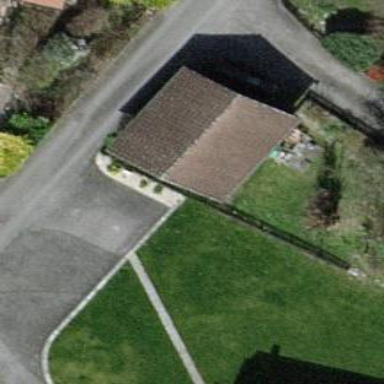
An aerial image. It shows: Garage.